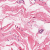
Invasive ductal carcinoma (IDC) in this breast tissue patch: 0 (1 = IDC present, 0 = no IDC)